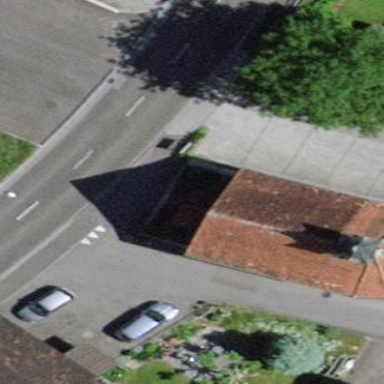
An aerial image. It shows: Chapel building.